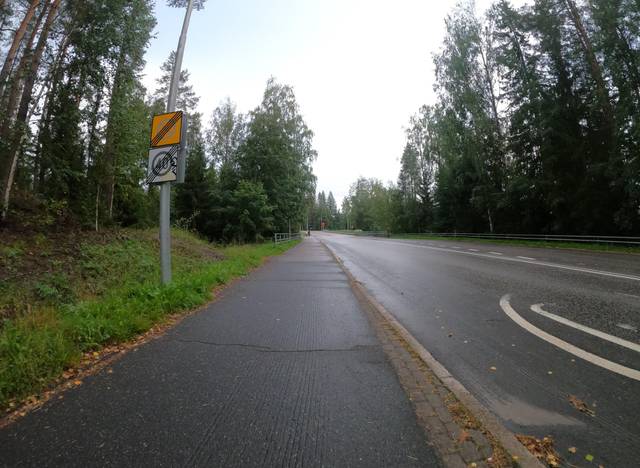
Region: Finland
Coordinates: 62.234, 25.702